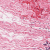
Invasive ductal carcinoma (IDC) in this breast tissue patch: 1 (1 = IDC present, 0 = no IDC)